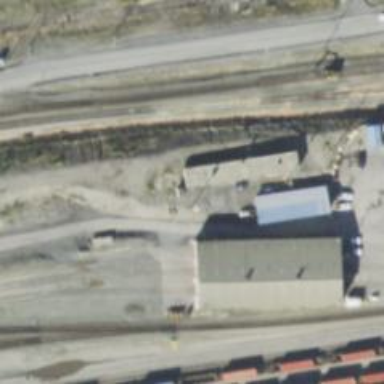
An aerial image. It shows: Railway yard in service.